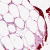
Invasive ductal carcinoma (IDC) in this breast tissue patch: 0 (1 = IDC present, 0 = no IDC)